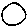
Label: circle